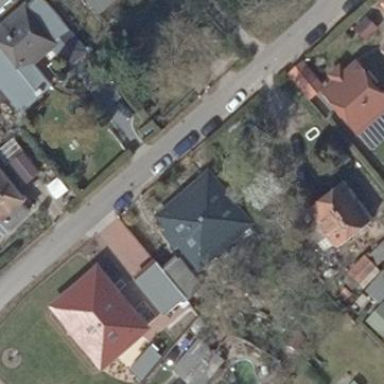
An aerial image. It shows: Detached building with pyramidal roof shape.